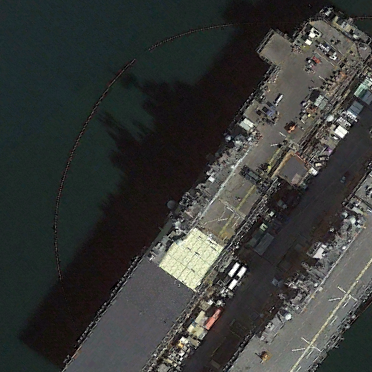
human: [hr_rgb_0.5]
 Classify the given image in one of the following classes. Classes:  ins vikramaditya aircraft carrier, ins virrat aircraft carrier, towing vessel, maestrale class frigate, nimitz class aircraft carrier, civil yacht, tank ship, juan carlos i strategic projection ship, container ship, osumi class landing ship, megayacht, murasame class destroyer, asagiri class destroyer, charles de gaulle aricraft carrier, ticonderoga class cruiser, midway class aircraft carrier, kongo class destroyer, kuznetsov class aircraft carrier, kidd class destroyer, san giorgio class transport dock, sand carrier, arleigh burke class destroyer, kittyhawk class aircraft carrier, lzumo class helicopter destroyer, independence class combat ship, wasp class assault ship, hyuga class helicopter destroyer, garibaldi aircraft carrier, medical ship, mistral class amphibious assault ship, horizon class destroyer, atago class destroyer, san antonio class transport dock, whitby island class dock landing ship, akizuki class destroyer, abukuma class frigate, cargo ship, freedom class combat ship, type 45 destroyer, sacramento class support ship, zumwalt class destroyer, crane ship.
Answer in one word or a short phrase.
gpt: Wasp class assault ship